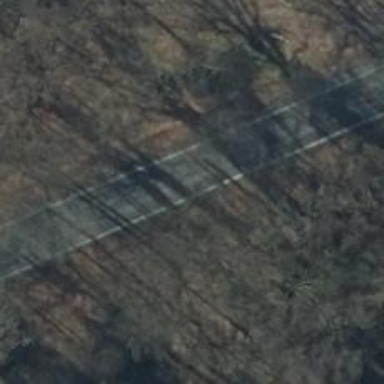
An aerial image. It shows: Tertiary road with asphalt surface.